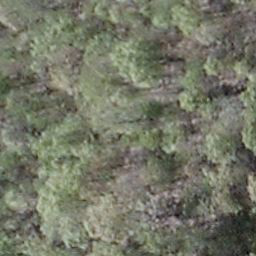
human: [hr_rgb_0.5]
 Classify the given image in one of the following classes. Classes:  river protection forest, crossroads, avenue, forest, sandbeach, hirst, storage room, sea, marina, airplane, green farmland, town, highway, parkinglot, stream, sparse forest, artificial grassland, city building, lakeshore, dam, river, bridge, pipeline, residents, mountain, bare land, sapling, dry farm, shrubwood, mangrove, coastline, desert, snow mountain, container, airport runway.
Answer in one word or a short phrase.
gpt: shrubwood